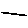
Label: line